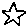
Label: star